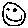
Label: smiley face